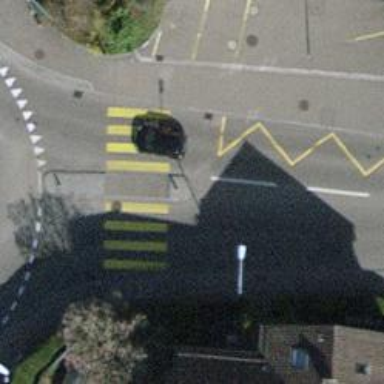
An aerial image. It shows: Bus stop with stop position for public transport.